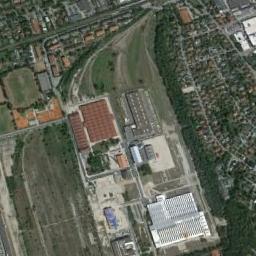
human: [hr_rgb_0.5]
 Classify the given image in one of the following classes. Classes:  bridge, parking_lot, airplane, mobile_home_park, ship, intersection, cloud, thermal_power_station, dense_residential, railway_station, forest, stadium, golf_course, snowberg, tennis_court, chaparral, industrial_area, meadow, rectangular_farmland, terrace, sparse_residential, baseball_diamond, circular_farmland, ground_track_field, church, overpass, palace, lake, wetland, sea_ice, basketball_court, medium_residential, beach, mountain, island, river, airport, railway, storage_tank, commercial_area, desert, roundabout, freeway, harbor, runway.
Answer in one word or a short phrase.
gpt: railway_station